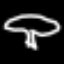
Label: mushroom